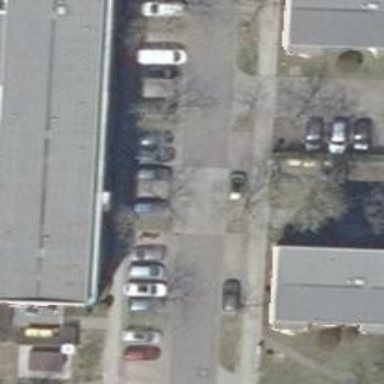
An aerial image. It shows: Residential road with asphalt surface. There is parallel parking on the right side and perpendicular parking on the left side of the street.